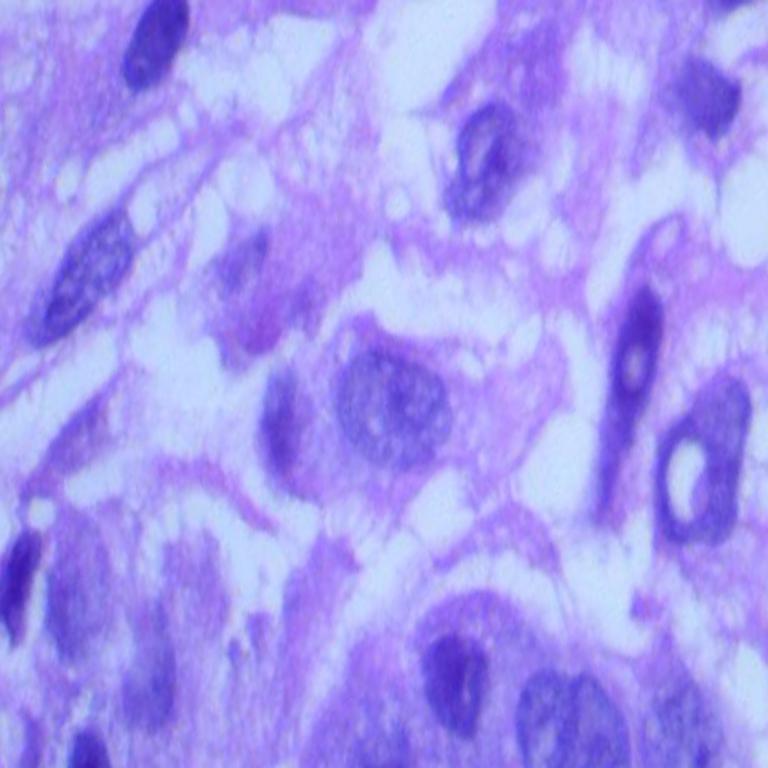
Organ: lung
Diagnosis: squamous carcinomas